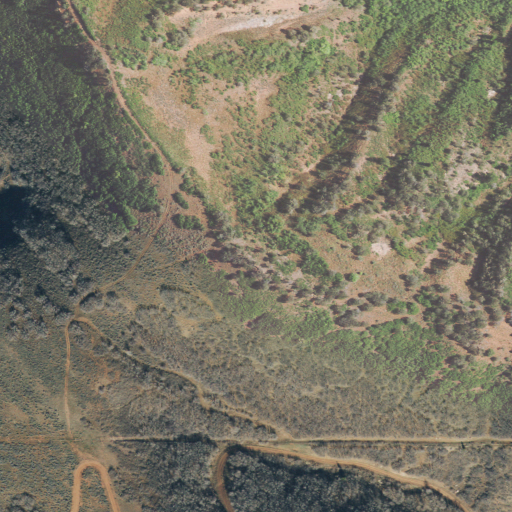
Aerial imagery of ridge(s) in Utah named Mahogany Ridge containing deciduous forest, shrub, evergreen forest, and mixed forest